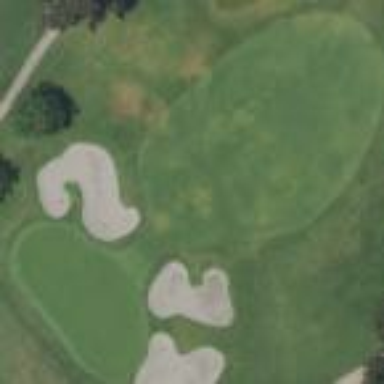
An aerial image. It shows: Golf fairway surrounded by grass.